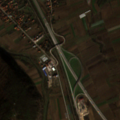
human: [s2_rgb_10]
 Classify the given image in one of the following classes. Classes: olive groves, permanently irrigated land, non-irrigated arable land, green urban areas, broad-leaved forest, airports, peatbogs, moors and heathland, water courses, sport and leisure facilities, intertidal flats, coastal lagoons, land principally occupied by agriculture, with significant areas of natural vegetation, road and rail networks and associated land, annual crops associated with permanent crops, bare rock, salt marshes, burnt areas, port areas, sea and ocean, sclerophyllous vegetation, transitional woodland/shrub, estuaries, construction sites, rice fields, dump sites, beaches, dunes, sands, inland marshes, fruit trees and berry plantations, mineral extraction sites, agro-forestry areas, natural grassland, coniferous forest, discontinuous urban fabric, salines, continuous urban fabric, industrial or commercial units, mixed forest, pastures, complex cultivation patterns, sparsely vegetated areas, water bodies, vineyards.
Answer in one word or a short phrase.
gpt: discontinuous urban fabric, non-irrigated arable land, complex cultivation patterns, broad-leaved forest, transitional woodland/shrub